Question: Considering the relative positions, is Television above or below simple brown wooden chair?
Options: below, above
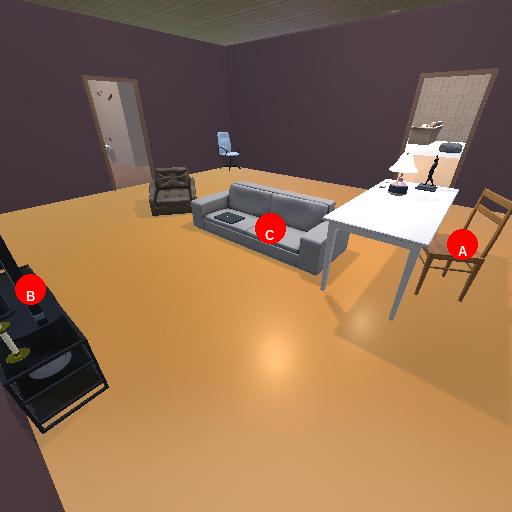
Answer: below